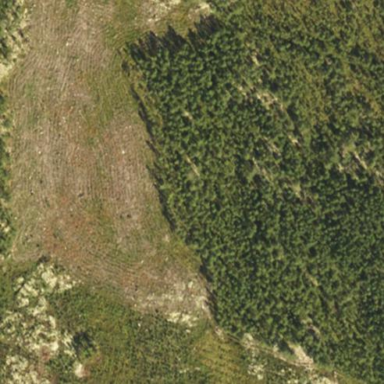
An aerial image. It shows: Clearcut man-made area surrounded by scrub vegetation.